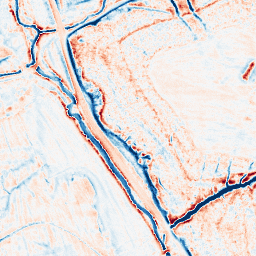
Category: edge_preserving
Decomposition family: anisotropic_diffusion
Decomposition parameters: iterations: 20
kappa: 100
gamma: 0.2
Upsampling method: sinc_hamming
Upsampling parameters: scale: 4
kernel_size: 16
Upsampling scale: 4